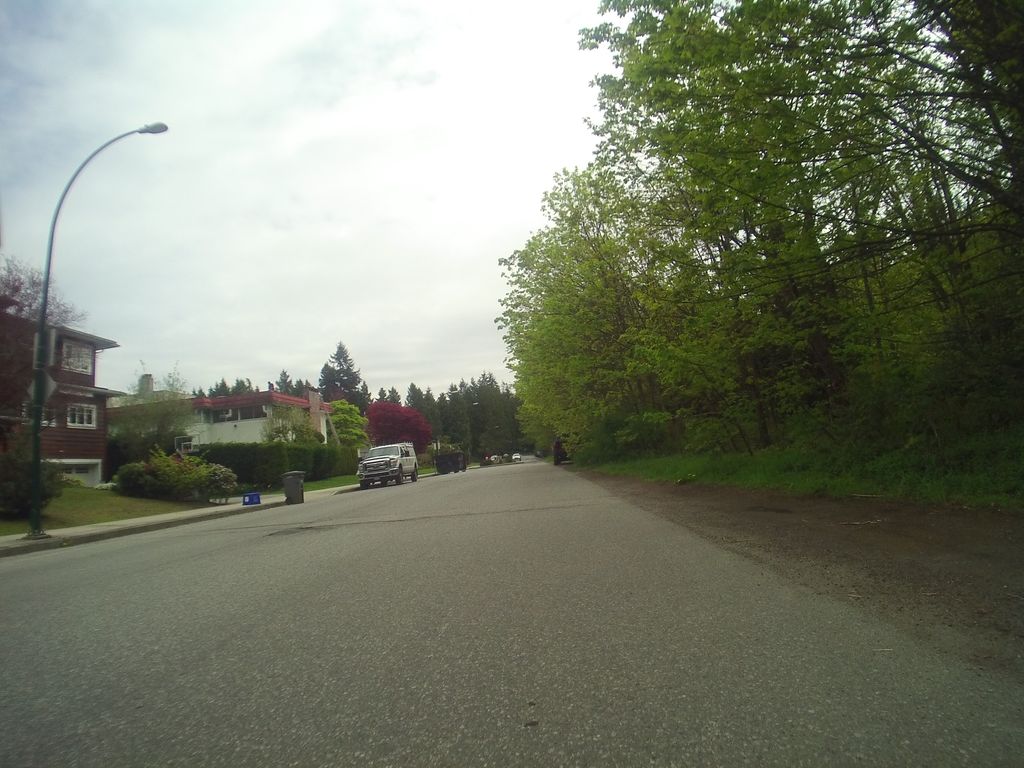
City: vancouver